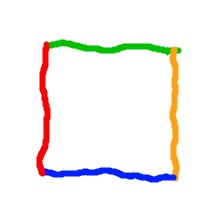
Shape: square